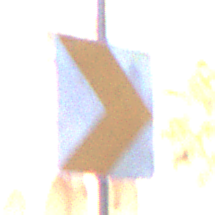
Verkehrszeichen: RichtungstafelnInKurvenKleinLinks
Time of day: SunriseSunset
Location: Outdoor (Urban)
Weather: PartlyCloudy
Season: NotSpecified
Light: Natural